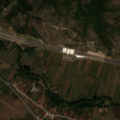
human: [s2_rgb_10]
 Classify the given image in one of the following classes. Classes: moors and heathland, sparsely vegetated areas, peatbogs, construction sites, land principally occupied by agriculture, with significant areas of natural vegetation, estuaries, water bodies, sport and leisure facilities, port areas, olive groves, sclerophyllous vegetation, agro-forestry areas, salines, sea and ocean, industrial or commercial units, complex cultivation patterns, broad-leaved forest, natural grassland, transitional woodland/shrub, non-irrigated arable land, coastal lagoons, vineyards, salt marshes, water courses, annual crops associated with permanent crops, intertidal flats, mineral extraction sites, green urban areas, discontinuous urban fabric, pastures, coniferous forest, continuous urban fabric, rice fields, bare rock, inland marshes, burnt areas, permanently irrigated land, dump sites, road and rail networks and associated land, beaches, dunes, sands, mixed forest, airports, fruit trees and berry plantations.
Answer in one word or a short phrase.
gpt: discontinuous urban fabric, non-irrigated arable land, pastures, complex cultivation patterns, land principally occupied by agriculture, with significant areas of natural vegetation, transitional woodland/shrub